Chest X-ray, AP view. Patient: 57 years old, sex F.
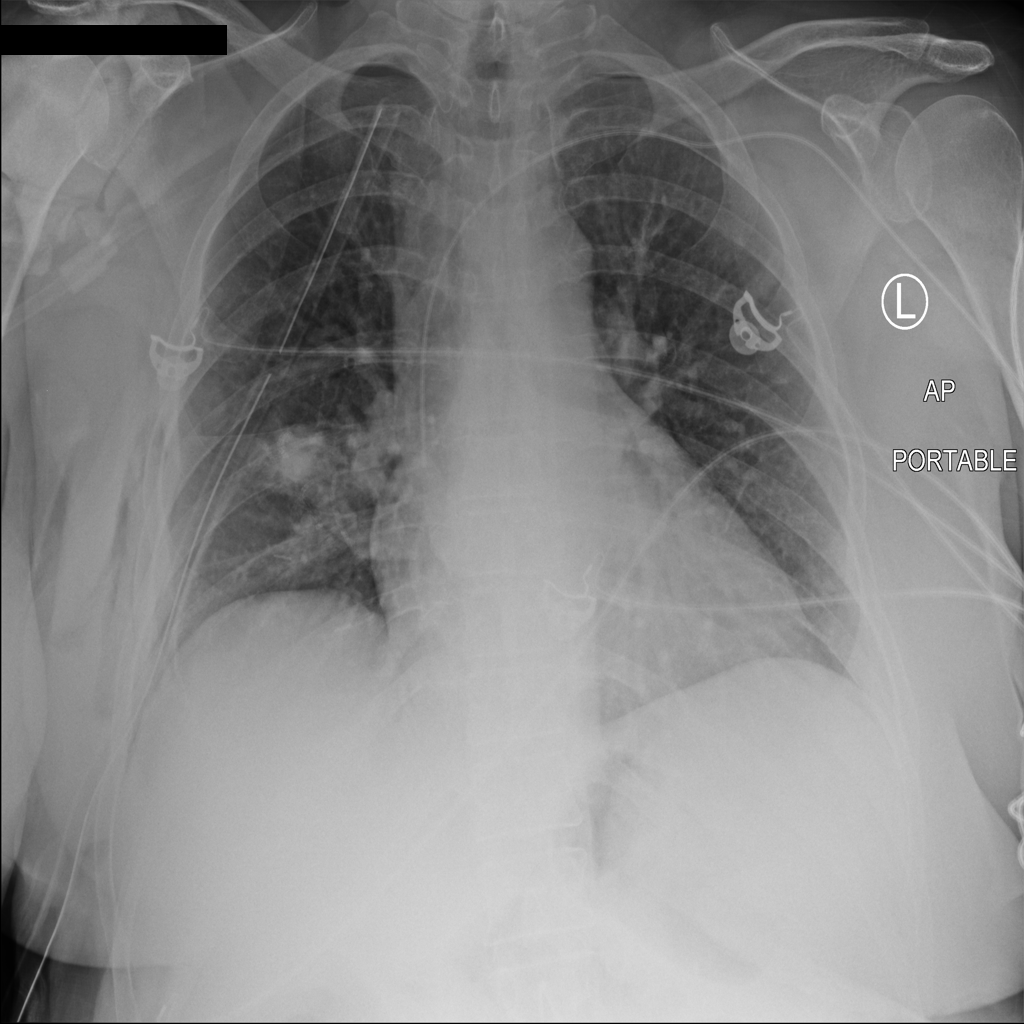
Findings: Emphysema, Infiltration, Nodule, Pneumothorax